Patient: sex M, age 60
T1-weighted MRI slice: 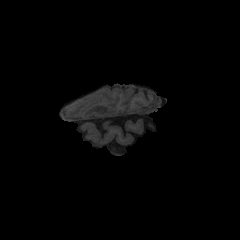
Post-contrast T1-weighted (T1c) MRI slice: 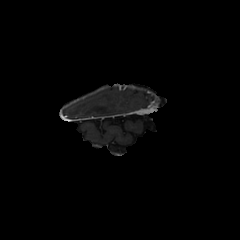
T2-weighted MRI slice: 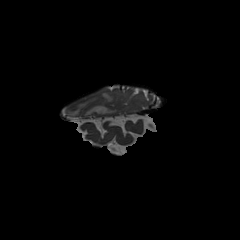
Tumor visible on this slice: yes
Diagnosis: Glioblastoma, IDH-wildtype
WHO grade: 4